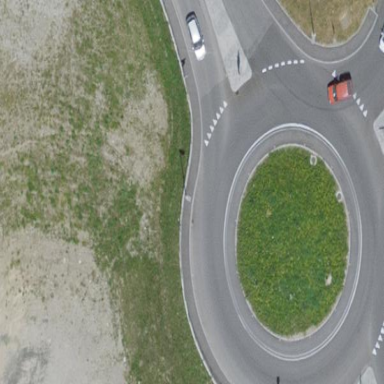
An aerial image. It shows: Secondary road made of asphalt leading to roundabout.